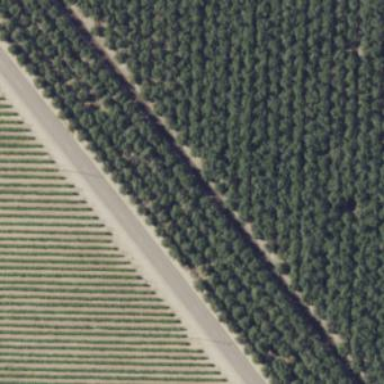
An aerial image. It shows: Orchard filled with almond trees.